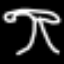
Label: palm tree